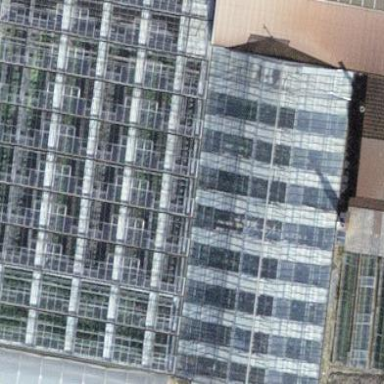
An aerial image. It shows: Area dedicated to greenhouse horticulture.